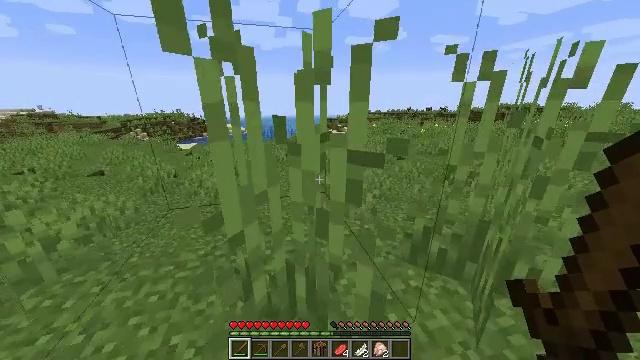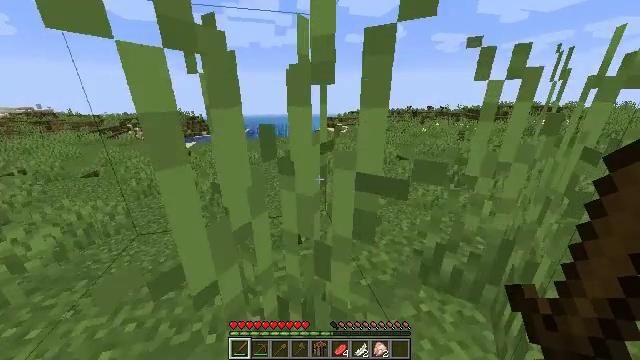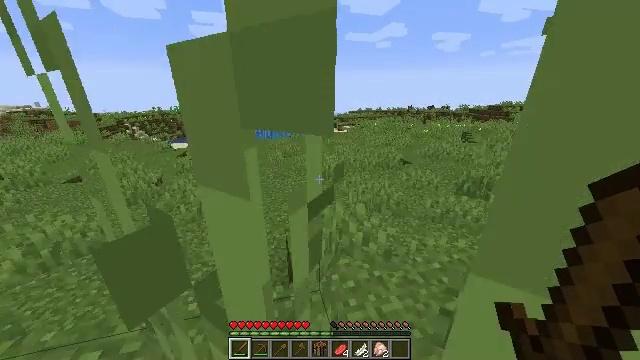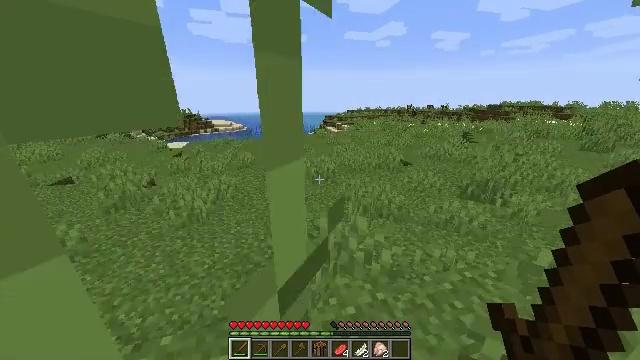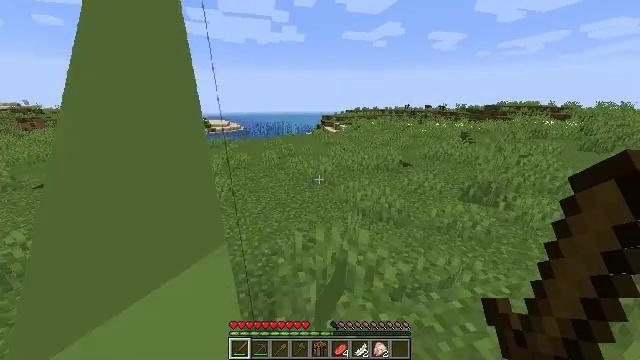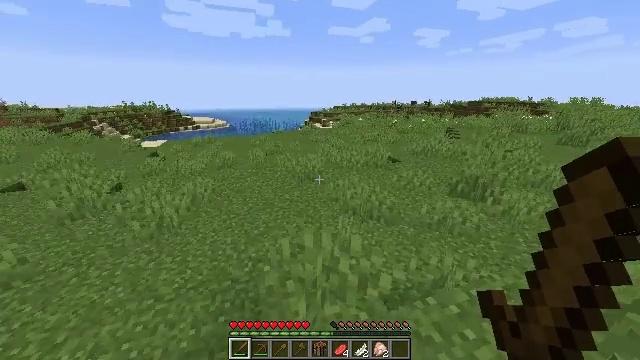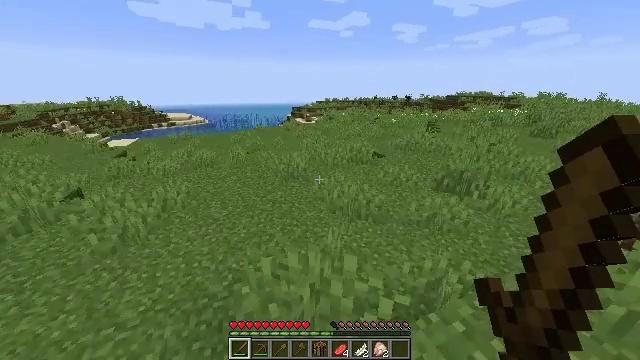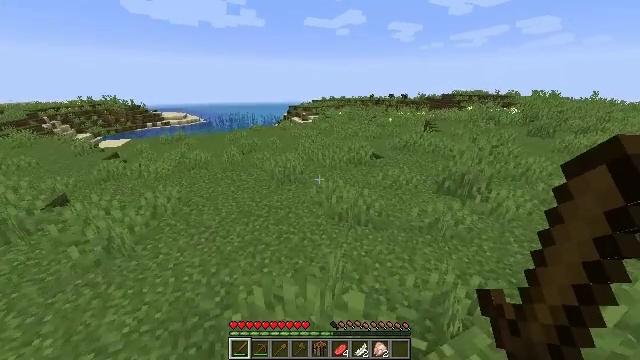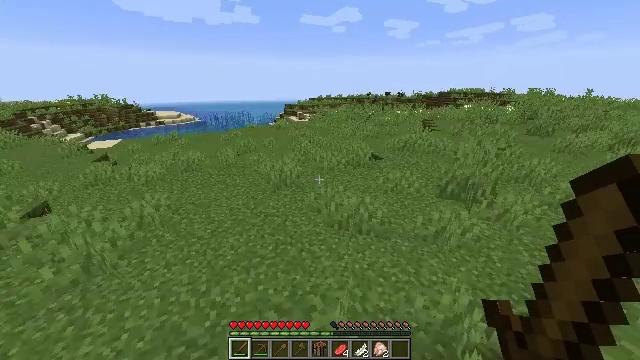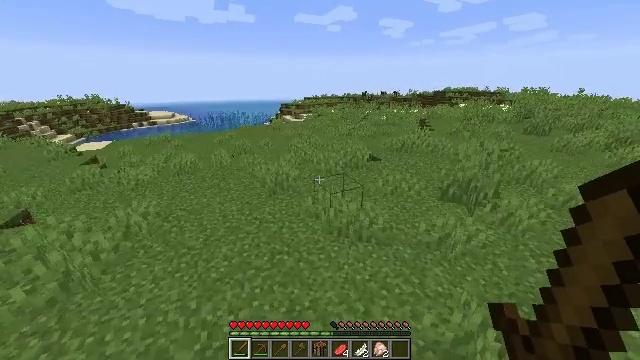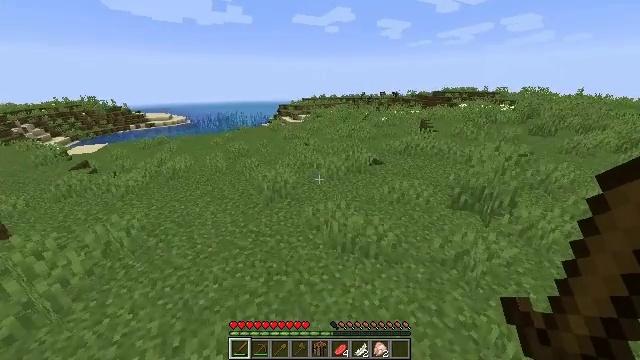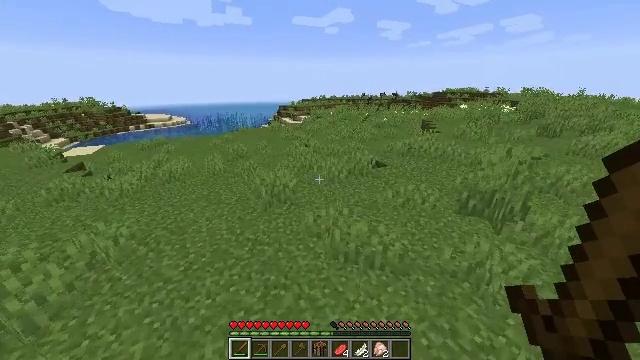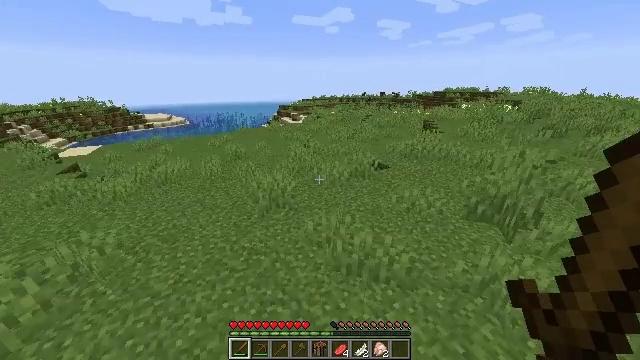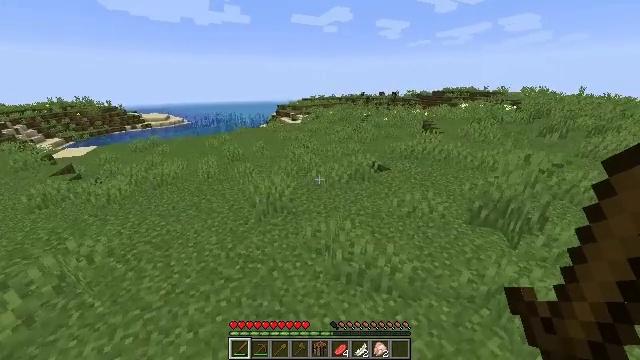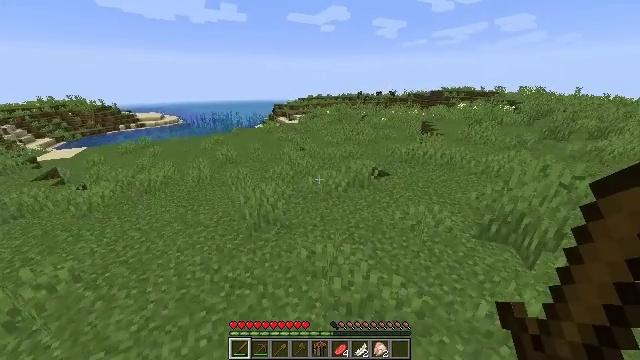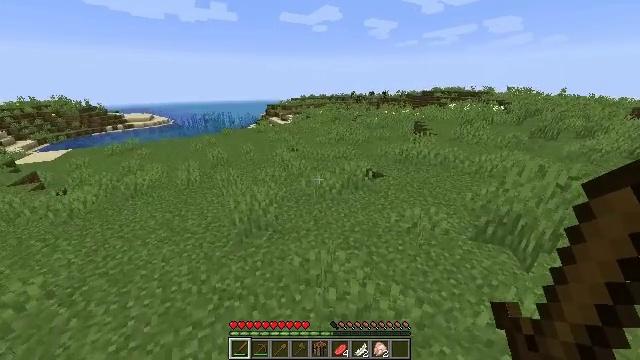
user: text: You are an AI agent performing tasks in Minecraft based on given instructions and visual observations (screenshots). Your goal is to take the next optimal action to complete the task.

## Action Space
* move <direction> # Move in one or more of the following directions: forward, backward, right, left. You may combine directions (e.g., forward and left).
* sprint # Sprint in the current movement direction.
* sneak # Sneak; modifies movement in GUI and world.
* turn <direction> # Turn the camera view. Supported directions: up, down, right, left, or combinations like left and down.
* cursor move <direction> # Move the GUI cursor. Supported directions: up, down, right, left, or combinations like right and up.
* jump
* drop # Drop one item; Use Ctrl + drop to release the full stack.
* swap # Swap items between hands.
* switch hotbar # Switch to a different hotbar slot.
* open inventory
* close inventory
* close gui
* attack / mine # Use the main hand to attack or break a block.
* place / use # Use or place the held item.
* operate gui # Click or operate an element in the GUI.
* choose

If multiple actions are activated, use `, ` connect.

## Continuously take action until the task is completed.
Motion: motion action
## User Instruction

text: Gather grass block for landscaping.
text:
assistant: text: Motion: move forward, sprint
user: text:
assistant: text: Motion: move forward, sprint
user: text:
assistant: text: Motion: move forward, sprint
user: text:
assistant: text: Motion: move forward, sprint
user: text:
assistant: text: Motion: move forward, sprint, turn right and down
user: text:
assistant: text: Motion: move forward, sprint, turn right and down
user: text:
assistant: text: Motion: move forward, sprint
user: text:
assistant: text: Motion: move forward, sprint
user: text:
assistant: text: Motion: move forward, sprint, turn right
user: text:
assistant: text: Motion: move forward, sprint
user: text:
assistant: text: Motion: move forward, sprint
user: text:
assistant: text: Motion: move forward, sprint
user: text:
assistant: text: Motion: move forward, sprint
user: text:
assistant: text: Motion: move forward, sprint
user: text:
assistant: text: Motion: move forward, sprint, turn right
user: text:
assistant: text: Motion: move forward, sprint, turn right
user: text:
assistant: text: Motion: move forward, sprint, turn right
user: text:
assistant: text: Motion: move forward, sprint, turn right
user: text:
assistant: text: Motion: move forward, sprint, turn right
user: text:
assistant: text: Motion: move forward, sprint, turn right
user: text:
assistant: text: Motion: move forward, sprint
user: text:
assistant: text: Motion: move forward, sprint
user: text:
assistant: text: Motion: move forward, sprint
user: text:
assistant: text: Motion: move forward, sprint
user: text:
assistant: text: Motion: move forward, sprint, turn right
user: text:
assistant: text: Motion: move forward, sprint, turn right
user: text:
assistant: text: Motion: move forward, sprint, turn right
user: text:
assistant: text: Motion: move forward, sprint, turn right
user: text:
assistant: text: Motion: move forward, sprint, turn right
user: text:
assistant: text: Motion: move forward, sprint